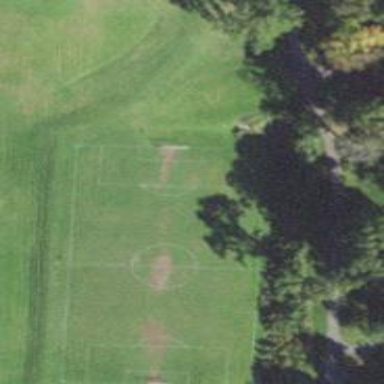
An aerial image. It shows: Soccer pitch for outdoor sports and leisure activities.